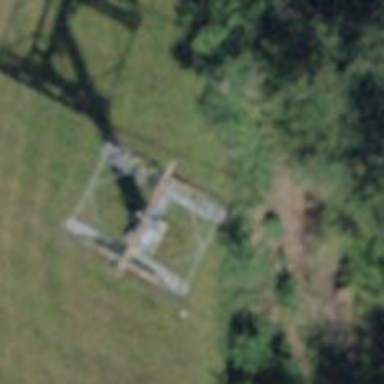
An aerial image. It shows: Pylon used for aerialway.